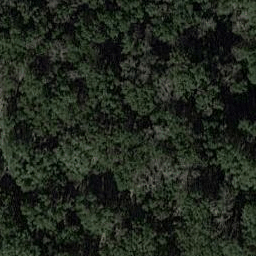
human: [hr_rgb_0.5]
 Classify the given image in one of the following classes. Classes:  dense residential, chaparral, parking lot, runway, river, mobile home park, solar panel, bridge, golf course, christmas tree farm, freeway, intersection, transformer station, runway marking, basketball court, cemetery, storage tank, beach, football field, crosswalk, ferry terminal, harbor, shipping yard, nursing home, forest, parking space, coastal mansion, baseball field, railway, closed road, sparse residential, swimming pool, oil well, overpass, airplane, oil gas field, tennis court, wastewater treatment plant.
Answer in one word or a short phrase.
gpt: forest